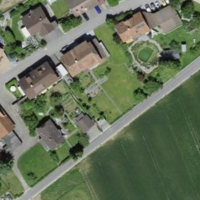
EUNIS habitat code: 54
Species observed at this site:
Nicandra physalodes